Field crop: tomato
Growth stage: 1
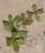
Species: portulaca